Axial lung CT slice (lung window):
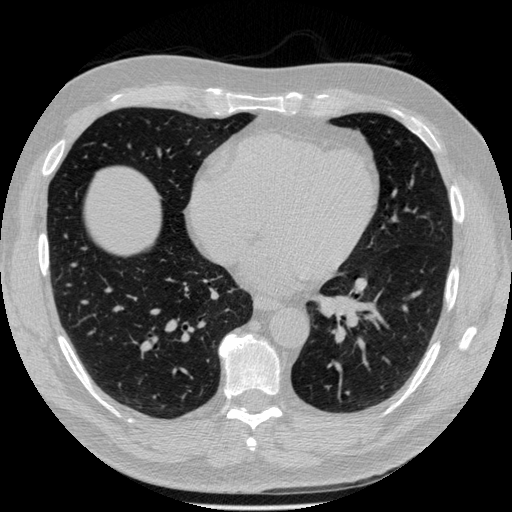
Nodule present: no